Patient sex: M
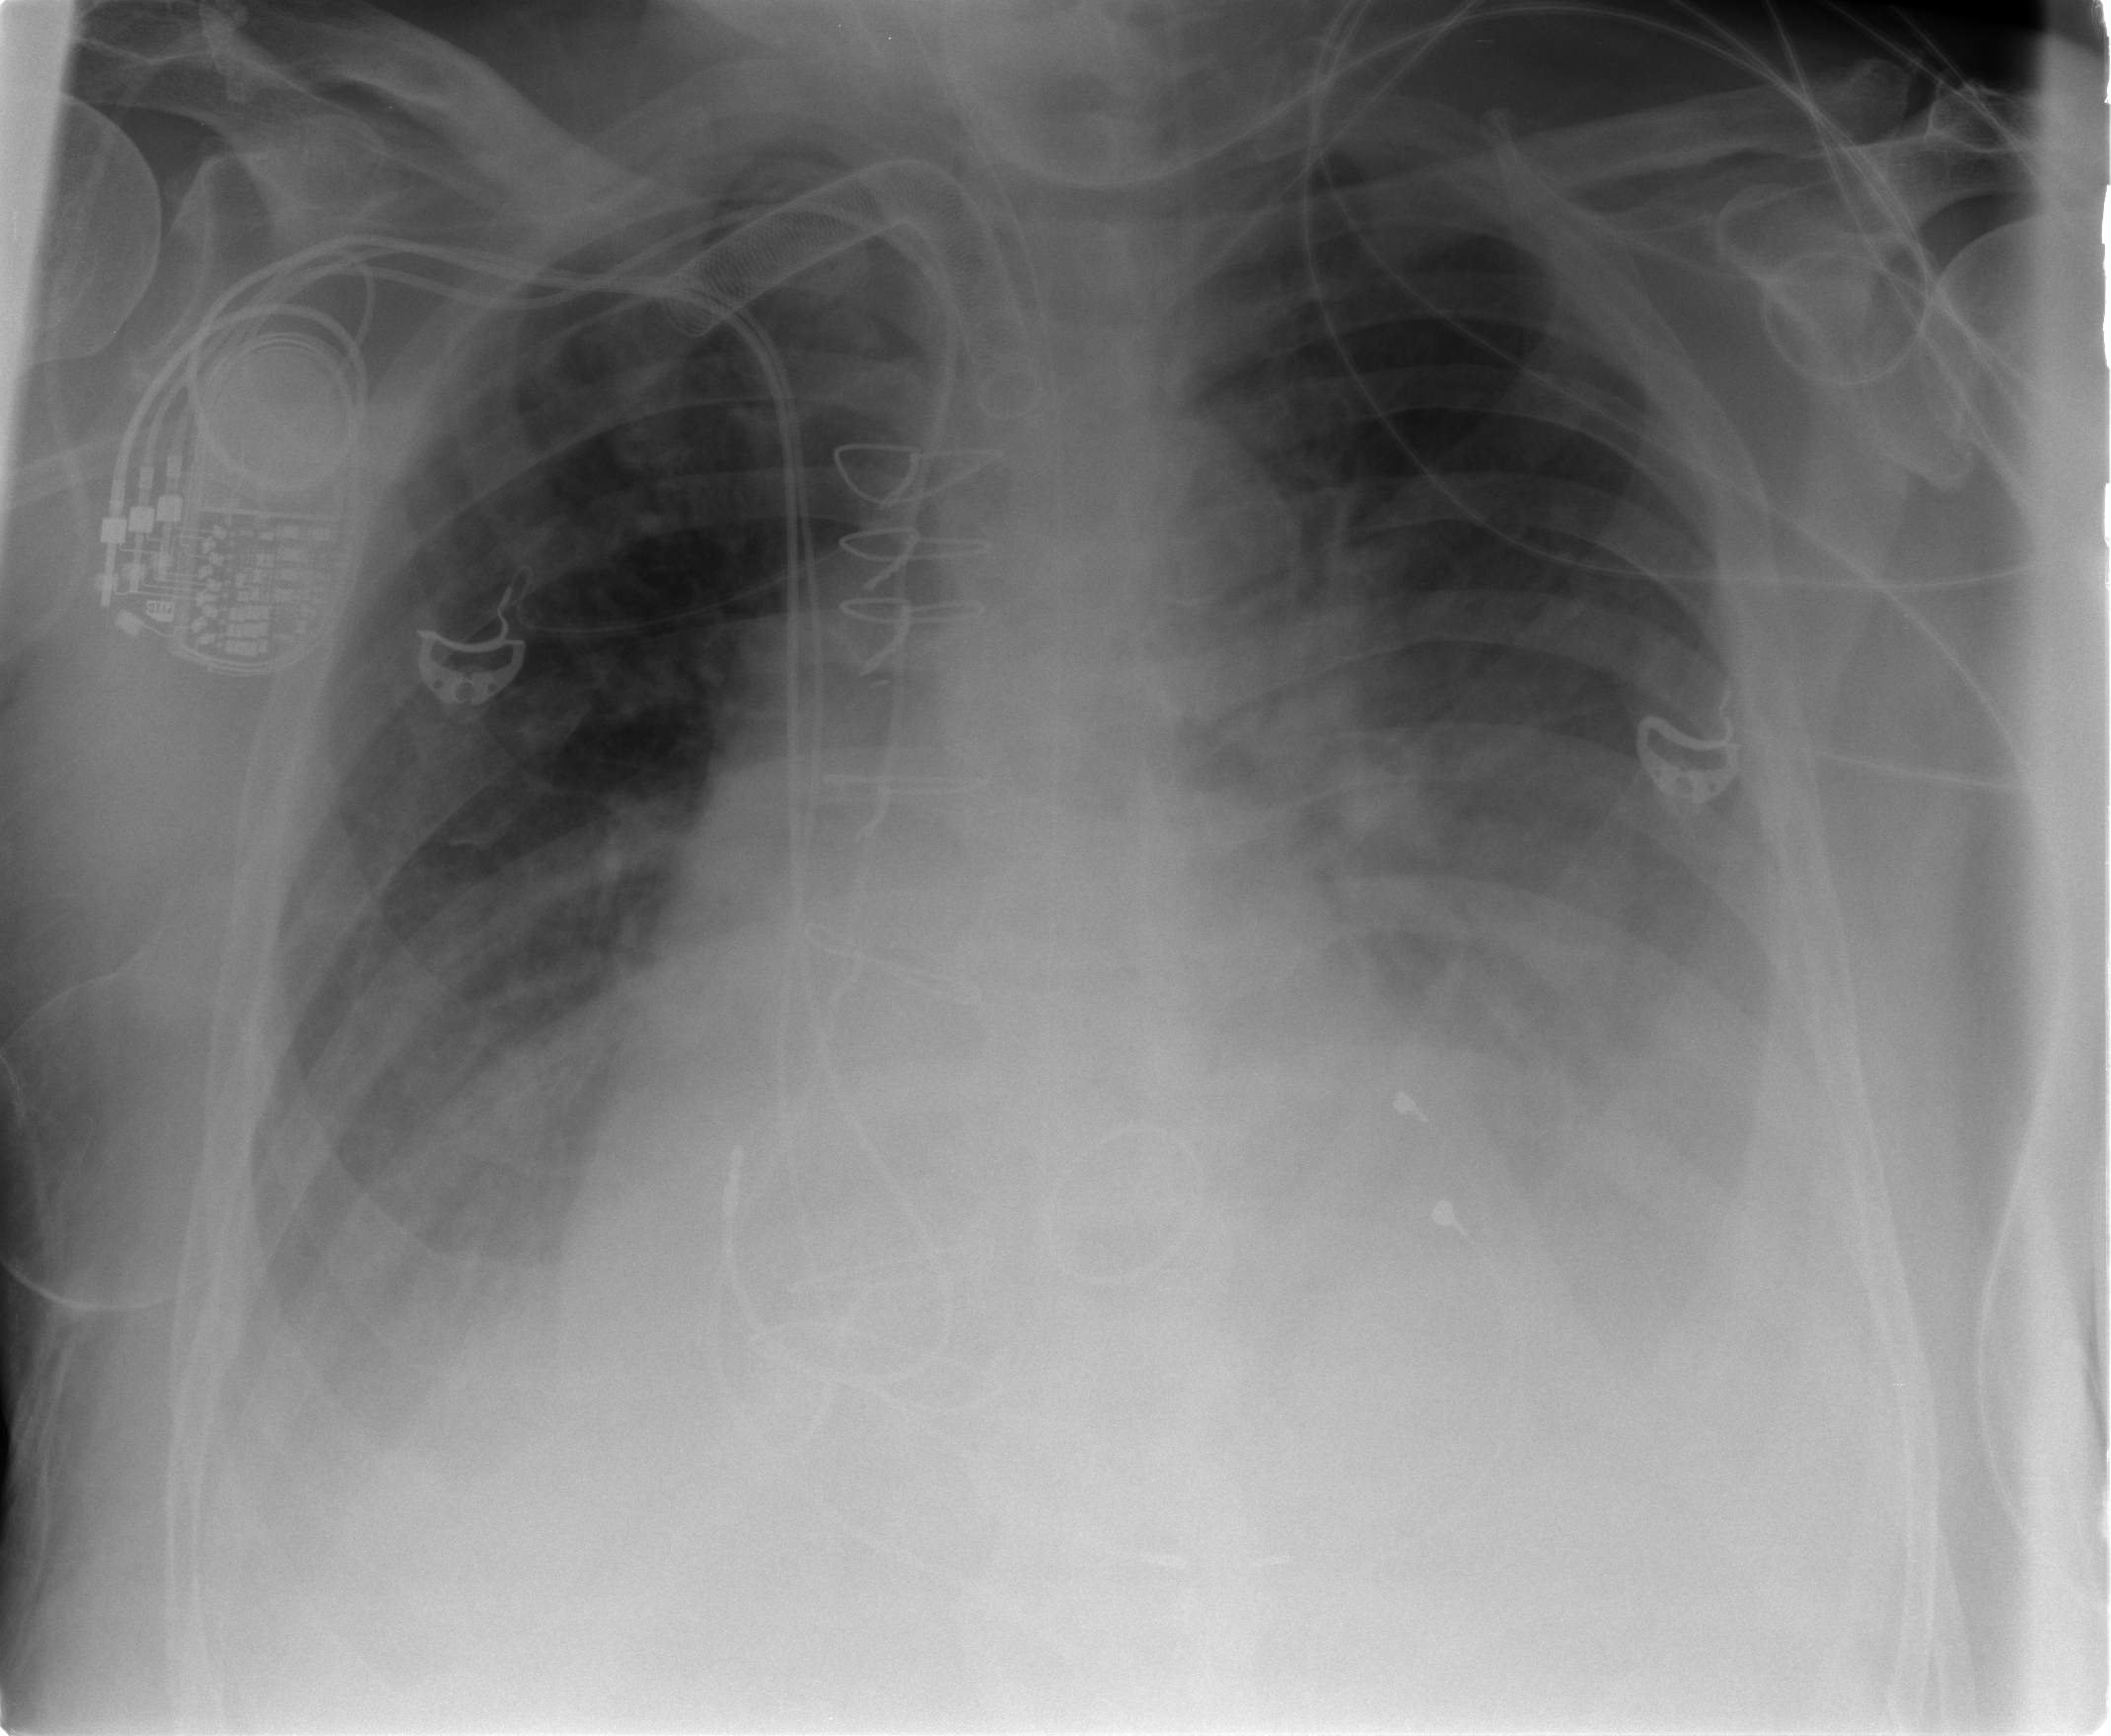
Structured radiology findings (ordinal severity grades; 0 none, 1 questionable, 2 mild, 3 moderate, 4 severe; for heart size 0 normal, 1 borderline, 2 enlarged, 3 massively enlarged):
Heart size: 2
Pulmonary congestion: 2
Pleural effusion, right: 3
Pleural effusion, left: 3
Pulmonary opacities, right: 1
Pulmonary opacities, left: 1
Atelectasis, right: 2
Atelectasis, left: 2